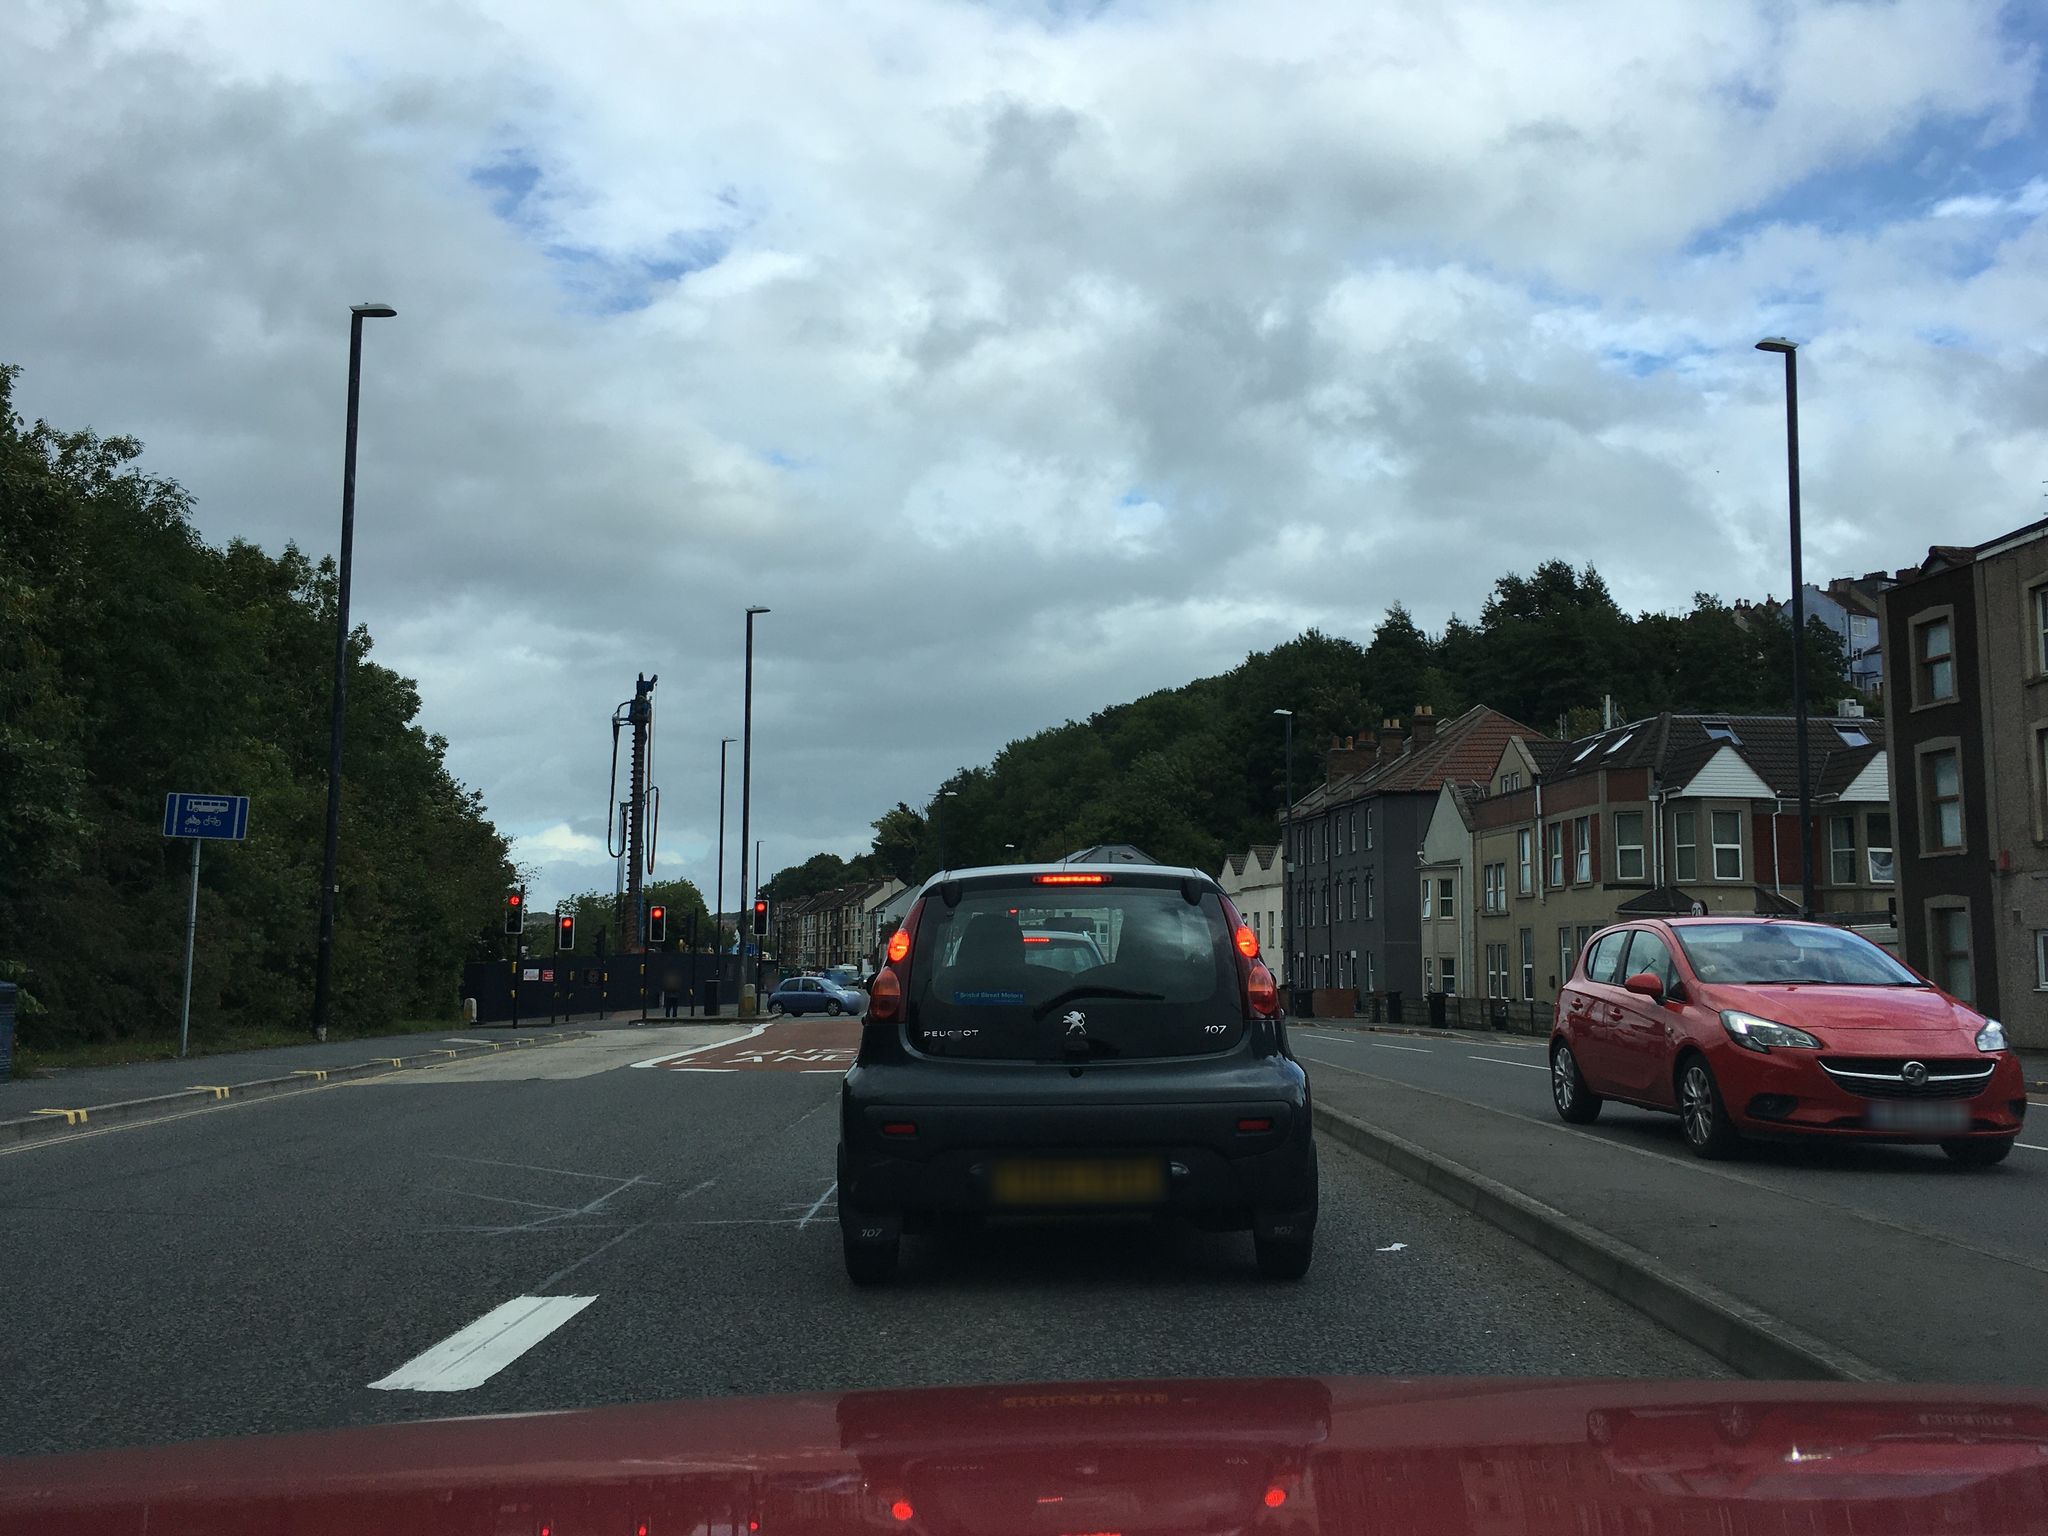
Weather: cloudy
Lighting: day
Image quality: good
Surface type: driving surface
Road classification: trunk, tertiary
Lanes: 2, 1
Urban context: urban centre
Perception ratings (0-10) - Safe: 5.77, Lively: 8.83, Beautiful: 6.15, Boring: 0.45, Depressing: 2.35, Wealthy: 7.43